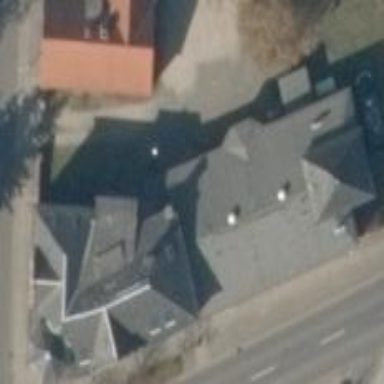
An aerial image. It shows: Building that is nightclub.